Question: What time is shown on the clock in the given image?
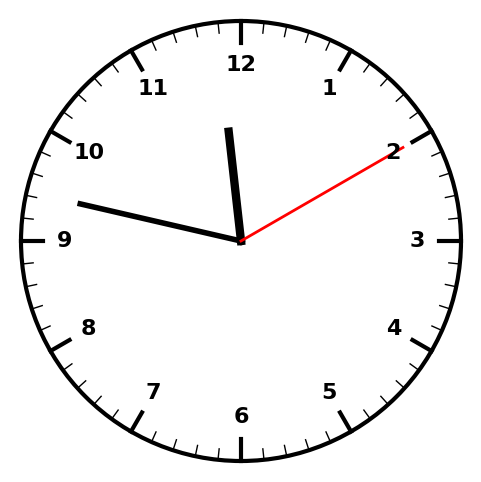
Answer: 11:47:10